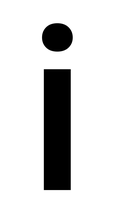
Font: Roboto_Medium